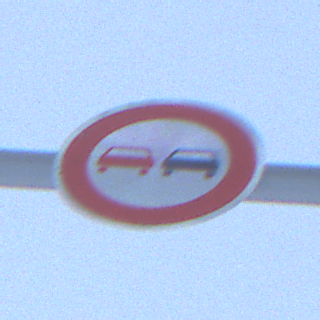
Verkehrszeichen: Ueberholverbot
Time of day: Midday
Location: Outdoor (Nature)
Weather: Overcast
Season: Winter
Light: Natural